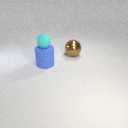
small cyan rubber sphere above large blue rubber cylinder